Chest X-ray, AP view. Patient: 42 years old, sex M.
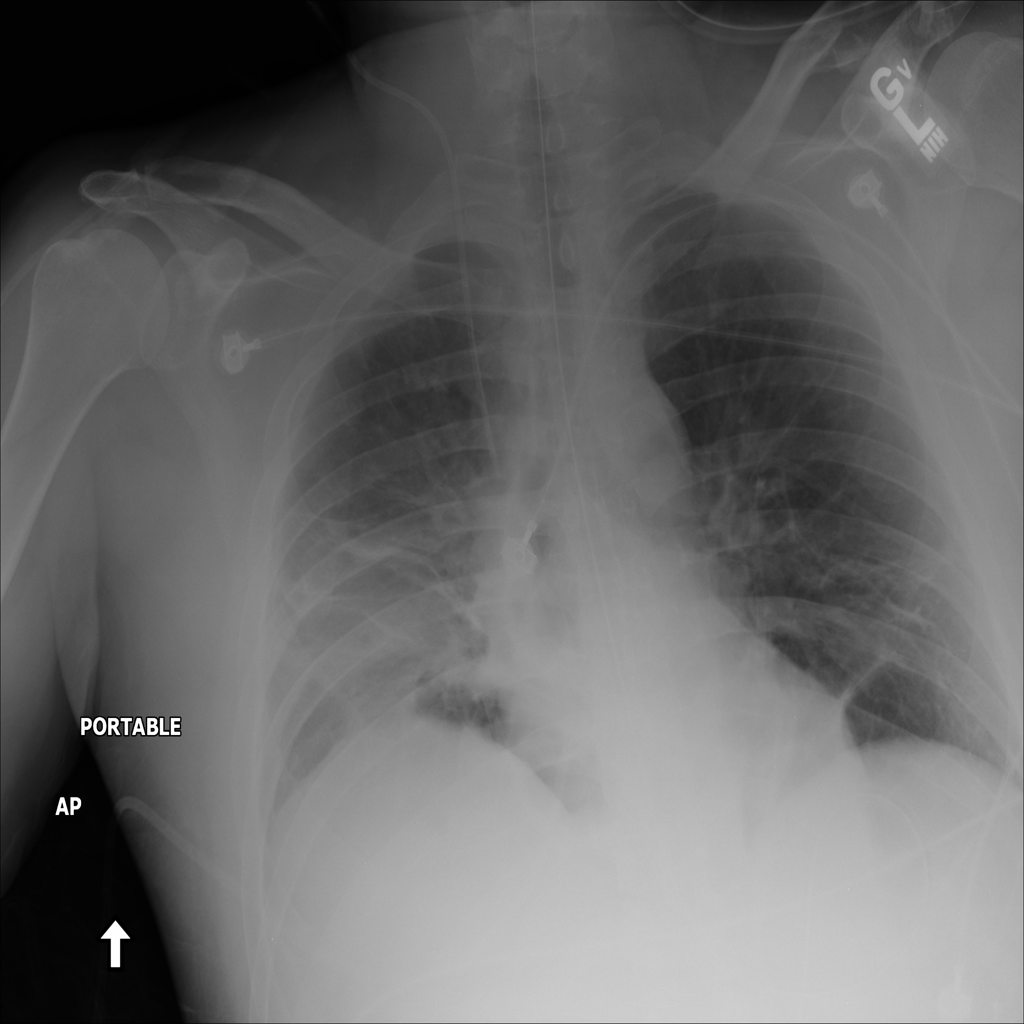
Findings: Atelectasis